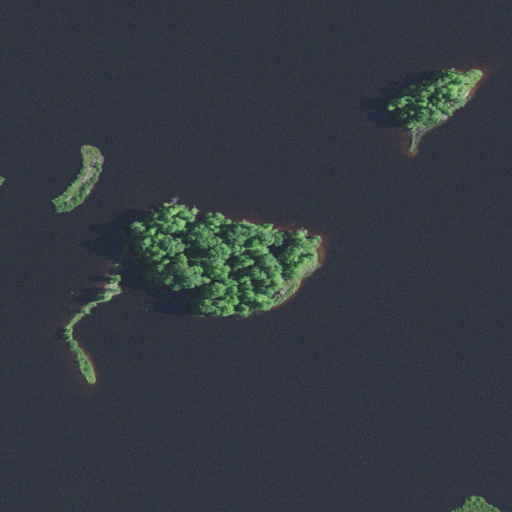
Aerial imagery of island in Wisconsin named Rudys Island containing open water, herbaceous wetlands, deciduous forest, grassland, and mixed forest